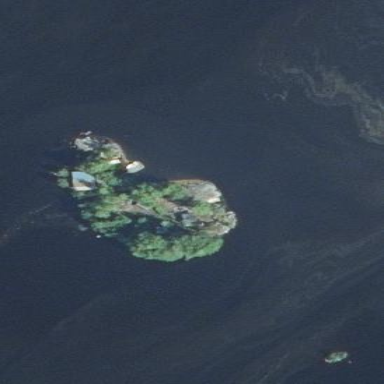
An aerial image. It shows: Islet.